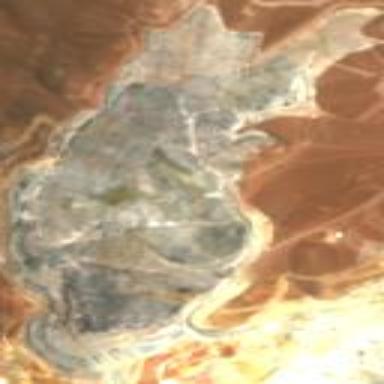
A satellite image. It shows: Landfill specifically for mining waste.